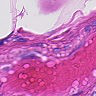
Metastatic tissue present: no